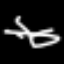
Label: bed